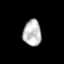
Tissue: lung
Cell type: Epithelial cells
Senescence score: 0.2085
Nuclear area (px): 461
Mean DAPI intensity: 188.69